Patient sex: F
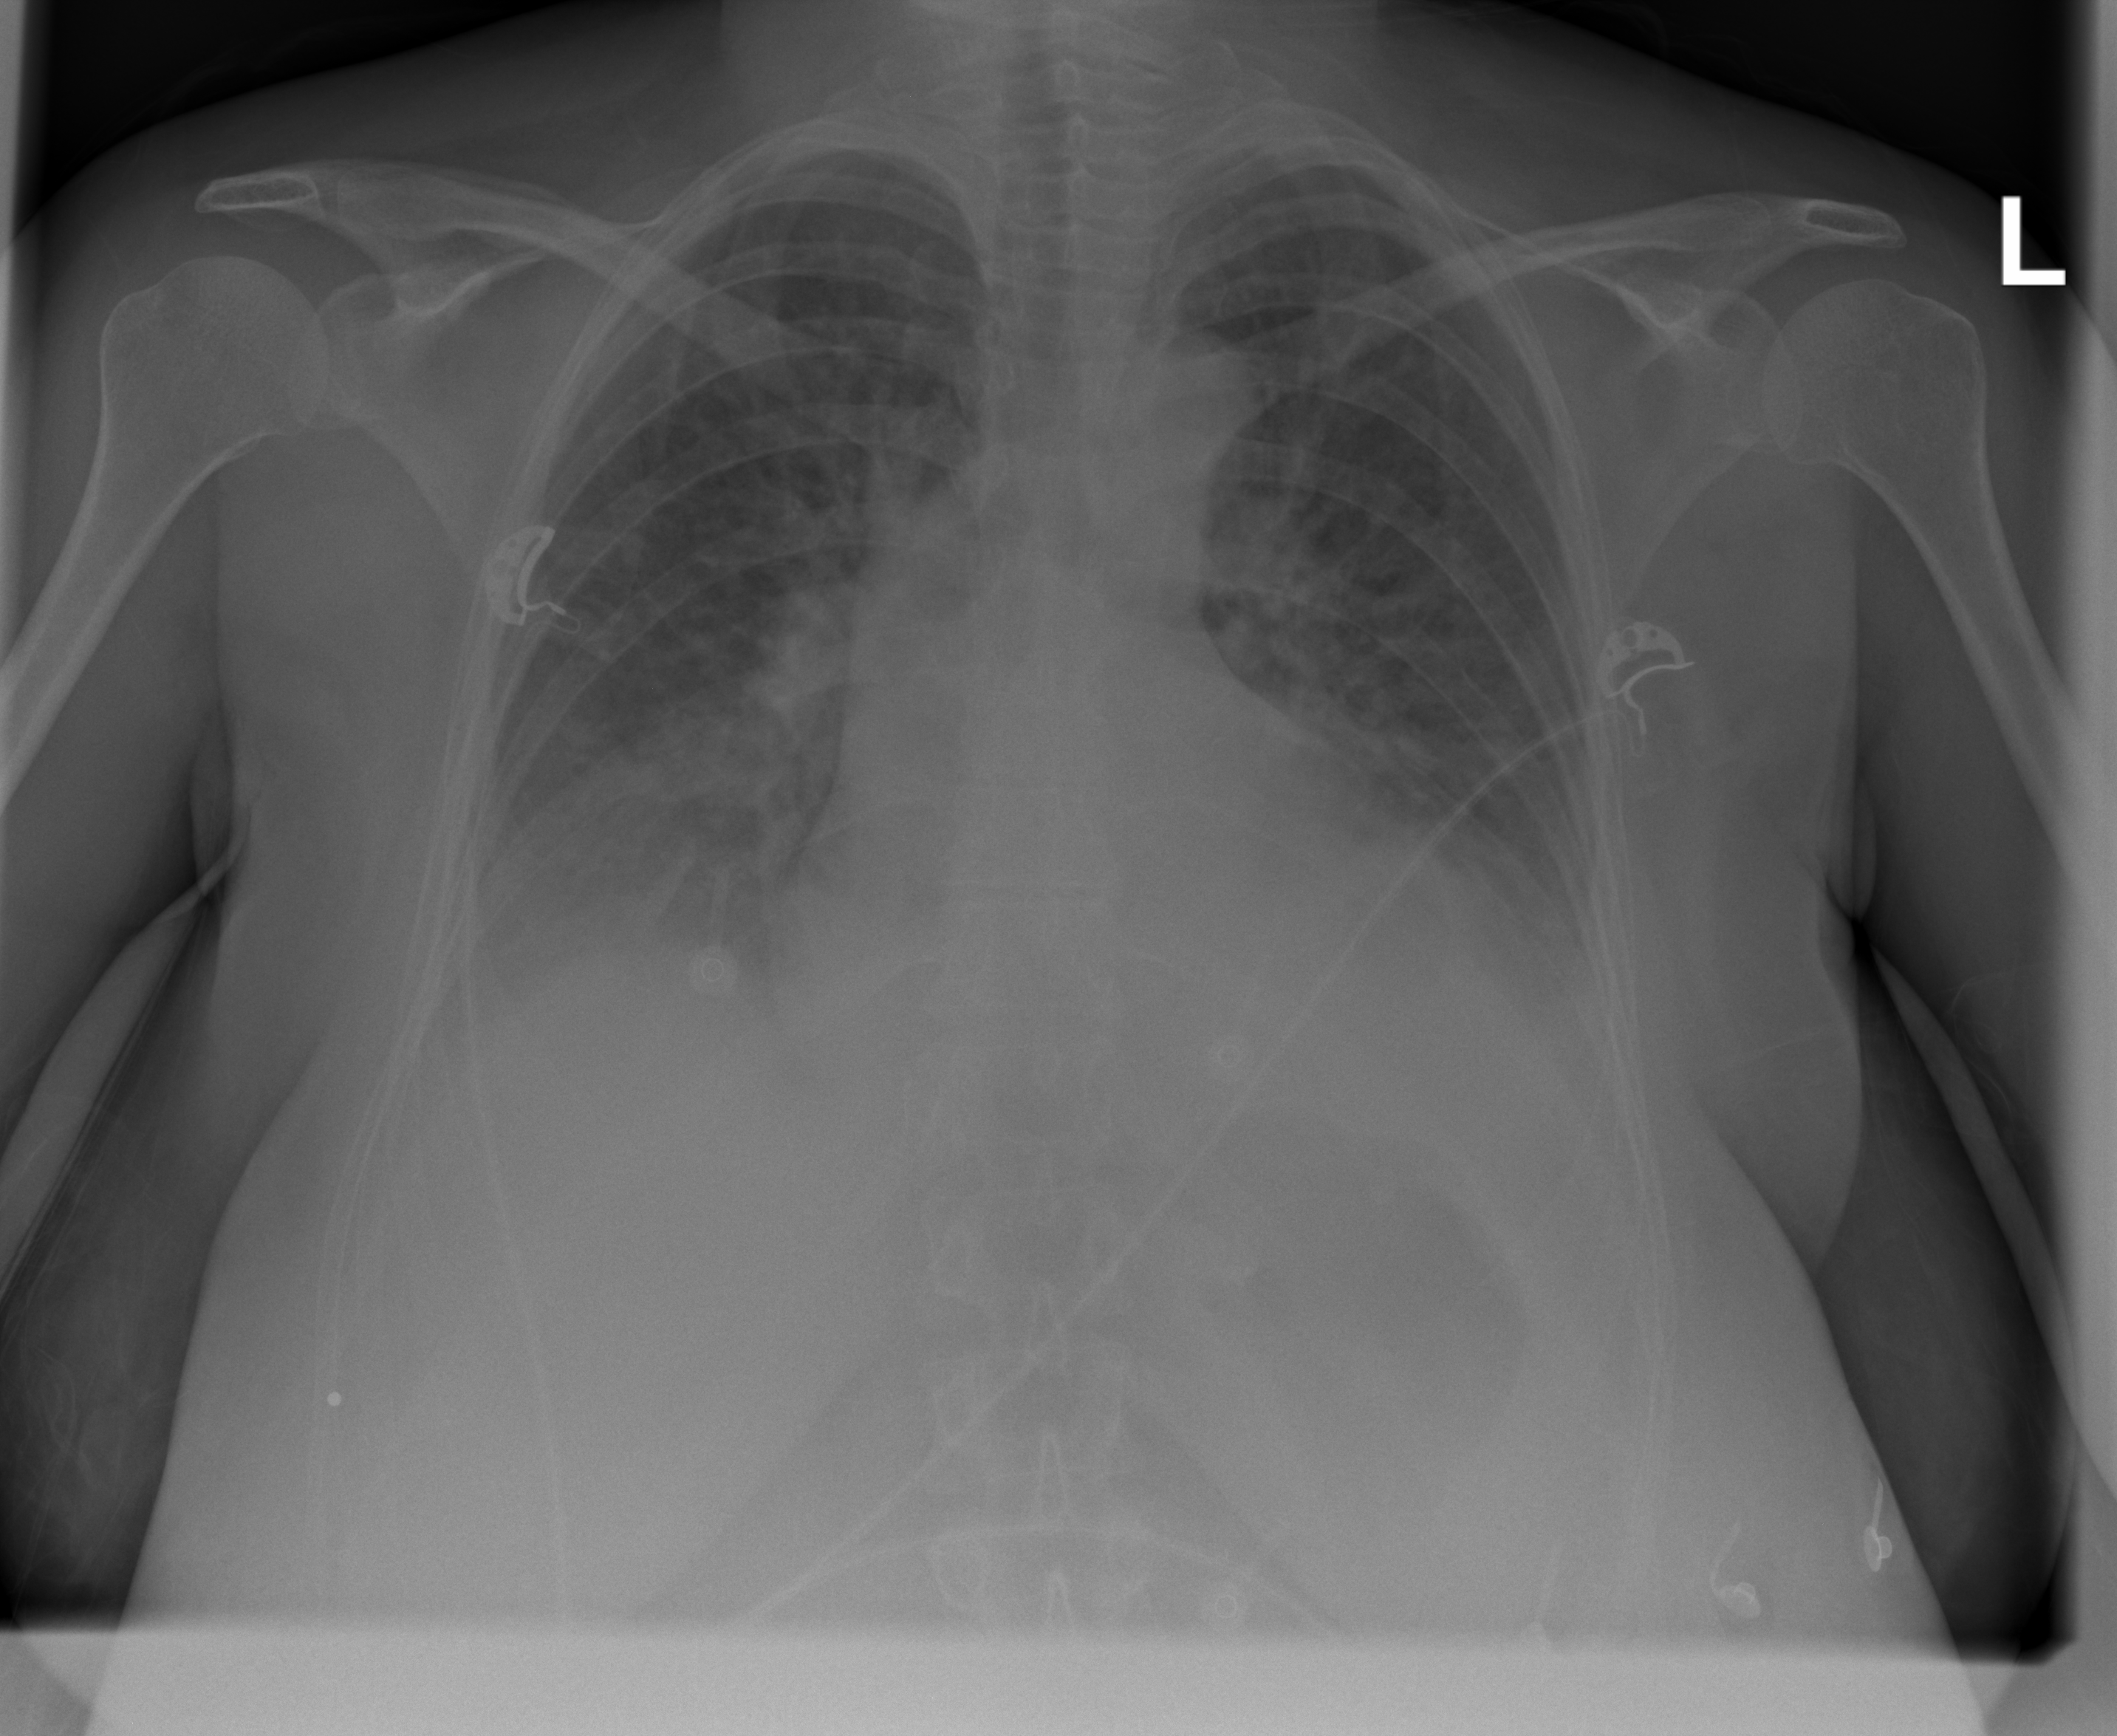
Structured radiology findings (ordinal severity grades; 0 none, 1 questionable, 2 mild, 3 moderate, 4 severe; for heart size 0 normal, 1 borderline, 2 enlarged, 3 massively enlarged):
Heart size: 2
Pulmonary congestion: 2
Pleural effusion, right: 2
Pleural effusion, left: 2
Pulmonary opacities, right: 0
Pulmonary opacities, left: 0
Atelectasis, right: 2
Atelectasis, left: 2